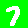
Digit: 7